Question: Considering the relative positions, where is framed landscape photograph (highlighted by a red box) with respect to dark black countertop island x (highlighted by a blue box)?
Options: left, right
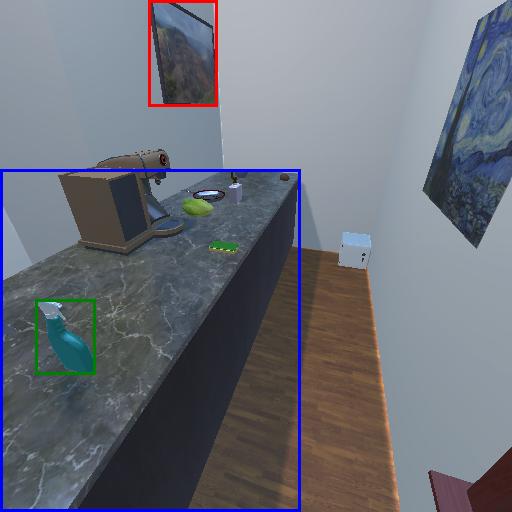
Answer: left